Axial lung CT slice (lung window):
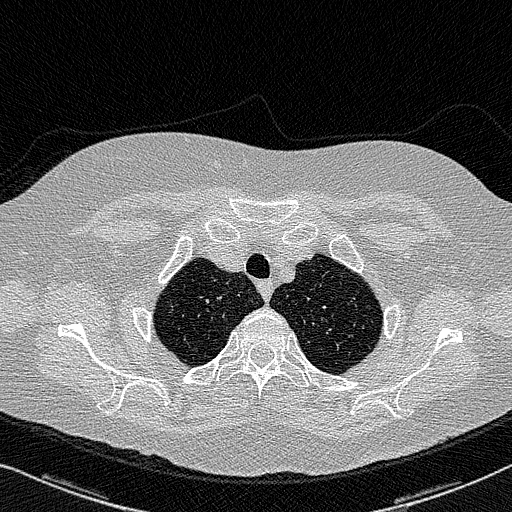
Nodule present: no